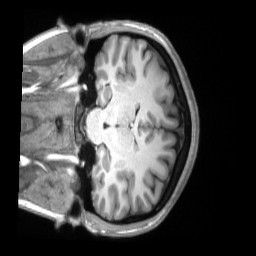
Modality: T1w
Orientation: coronal
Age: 19
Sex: female
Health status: ill
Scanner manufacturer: siemens
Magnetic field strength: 3 T
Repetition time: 2.2 s
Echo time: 0.00157 s